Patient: sex F, age 31
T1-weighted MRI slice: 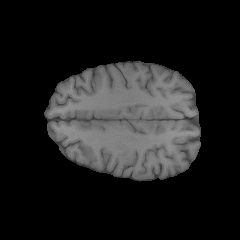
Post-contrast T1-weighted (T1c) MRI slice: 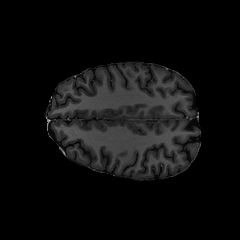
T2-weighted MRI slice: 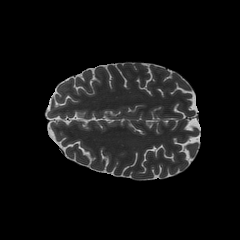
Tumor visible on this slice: no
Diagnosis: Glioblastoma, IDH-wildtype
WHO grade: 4